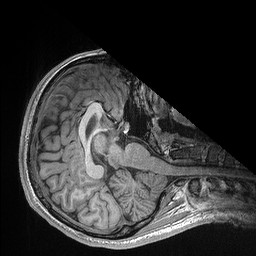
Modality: T1w
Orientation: axial
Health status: healthy
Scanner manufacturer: siemens
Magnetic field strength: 3 T
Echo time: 0.00298 s